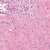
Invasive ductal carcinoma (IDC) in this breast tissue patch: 1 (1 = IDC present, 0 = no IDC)